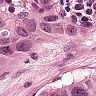
Metastatic tissue present: yes